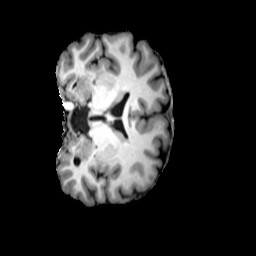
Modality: T1w
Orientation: coronal
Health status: ill
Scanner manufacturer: siemens
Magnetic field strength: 3 T
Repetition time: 2 s
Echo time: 0.00303 s